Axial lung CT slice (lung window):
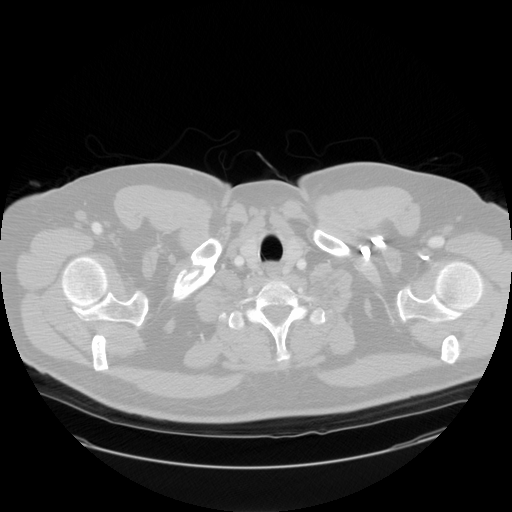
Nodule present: no